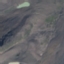
Label: HerbaceousVegetation